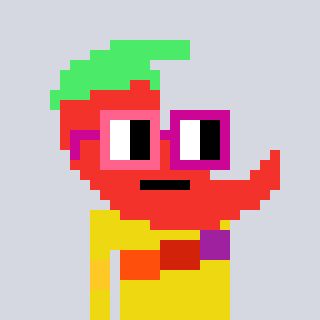
a pixel art character with square pink and red glasses, a chilli-shaped head and a yellow-colored body on a cool background